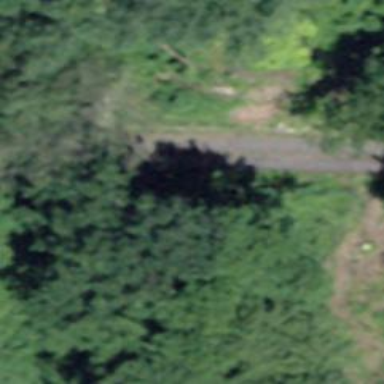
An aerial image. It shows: Well-maintained track road with grade 1 tracktype.